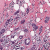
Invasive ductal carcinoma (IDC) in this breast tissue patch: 1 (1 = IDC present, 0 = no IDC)